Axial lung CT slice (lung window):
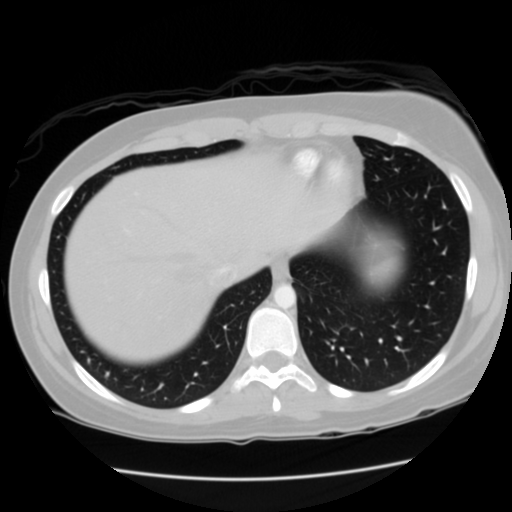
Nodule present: no